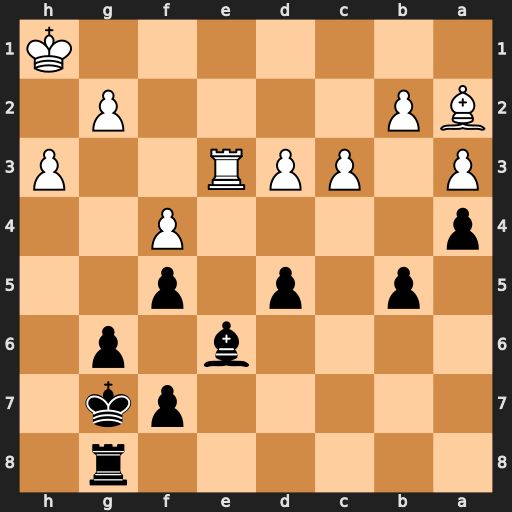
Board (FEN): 6r1/5pk1/4b1p1/1p1p1p2/p4P2/P1PPR2P/BP4P1/7K
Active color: b
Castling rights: -
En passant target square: -
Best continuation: d4 cxd4 Bxa2